Question: I am reading a book and going through the examples, unfortunately i keep getting an error if i leave a field empty when i submit the form. I checked the errata and there was nothing, i tried posting on the books forums but I didn't get any responses.
I believe that maybe i have to declare the variables first but that would take away from the variables being automatically generated.
Any help would be greatly appreciated, i am a rookie trying to learn php.
per request, here is the $required and $expected. Thanks!
'''
$expected = array('name', 'email', 'comments');
$required = array('name', 'email', 'comments');
<?php
foreach ($_POST as $key => $value){
//assign to temporary variable and strip whitespace if not an array
$temp = is_array($value) ? $value : trim($value);
//if empty and required, add to $missing array
if (empty($temp) && in_array($key, $required)){
$missing[] = $key;
} elseif(in_array($key, $expected)){
//otherwise, assign to a variable of the same name as $key
${$key} = $temp;
}
}
<?php
include('./includes/title.inc.php');
$errors = array();
$missing = array();
//Check to see if the form has been submitted
if (isset($_POST['send'])){
//email processing script
$to = 'drewdin1@hotmail.com'; //use your email address
$subject = 'Feedback from Japan Journey';
//list expecting fields
$expected = array('name', 'email', 'comments');
//set required fields
$required = array('name', 'email', 'comments');
include('./includes/processmail.inc.php');
}
?>
<!DOCTYPE HTML>
<html>
<head>
<meta charset=utf-8">
<title>Japan Journey<?php if (isset($title)){echo "&#8212;{$title}";} ?></title>
<link href="styles/journey.css" rel="stylesheet" type="text/css" media="screen">
</head>
<body>
<div id="header">
<h1>Japan Journey</h1>
</div>
<div id="wrapper">
<?php include('./includes/menu.inc.php'); ?>
<div id="maincontent">
<h2>Contact Us</h2>
<?php if ($missing || $errors){ ?>
<p class="warning">Please fix the item(s) indicated.</p>
<?php } ?>
<p>Ut enim ad minim veniam, quis nostrud exercitation consectetur adipisicing elit. Velit esse cillum dolore ullamco laboris nisi in reprehenderit in voluptate. Mollit anim id est laborum. Sunt in culpa duis aute irure dolor excepteur sint occaecat.</p>
<form id="feedback" method="POST" action="">
<p>
<label for="name">Name:
<?php if ($missing && in_array('name', $missing)){ ?>
<span class="warning">Please enter your name</span>
<?php } ?>
</label>
<input name="name" id="name" type="text" class="formbox"<?php
if ($missing || $errors){
echo ' value="' . htmlentities($name, ENT_COMPAT, 'UTF-8') . '" ';
} ?> />
</p>
<p>
<label for="email">Email:
<?php if ($missing && in_array('email', $missing)){ ?>
<span class="warning">Please enter your email address</span>
<?php } ?>
</label>
<input name="email" id="email" type="text" class="formbox"<?php
if ($missing || $errors){
echo ' value="' . htmlentities($email, ENT_COMPAT, 'UTF-8') . '" ';
} ?> />
</p>
<p>
<label for="comments">Comments:
<?php if ($missing && in_array('comments', $missing)){ ?>
<span class="warning">Please enter your comments</span>
<?php } ?>
</label>
<textarea name="comments" id="comments" cols="60" rows="8"><?php
if ($missing || $errors){
echo htmlentities($comments, ENT_COMPAT, 'UTF-8');
} ?></textarea>
</p>
<p>
<input name="send" id="send" type="submit" value="Send message">
</p>
</form>
<pre>
<?php if ($_POST && $missing) {print_r($_POST);} ?>
</pre>
</div>
<?php include('./includes/footer.inc.php'); ?>
</div>
</body>
</html>
'''

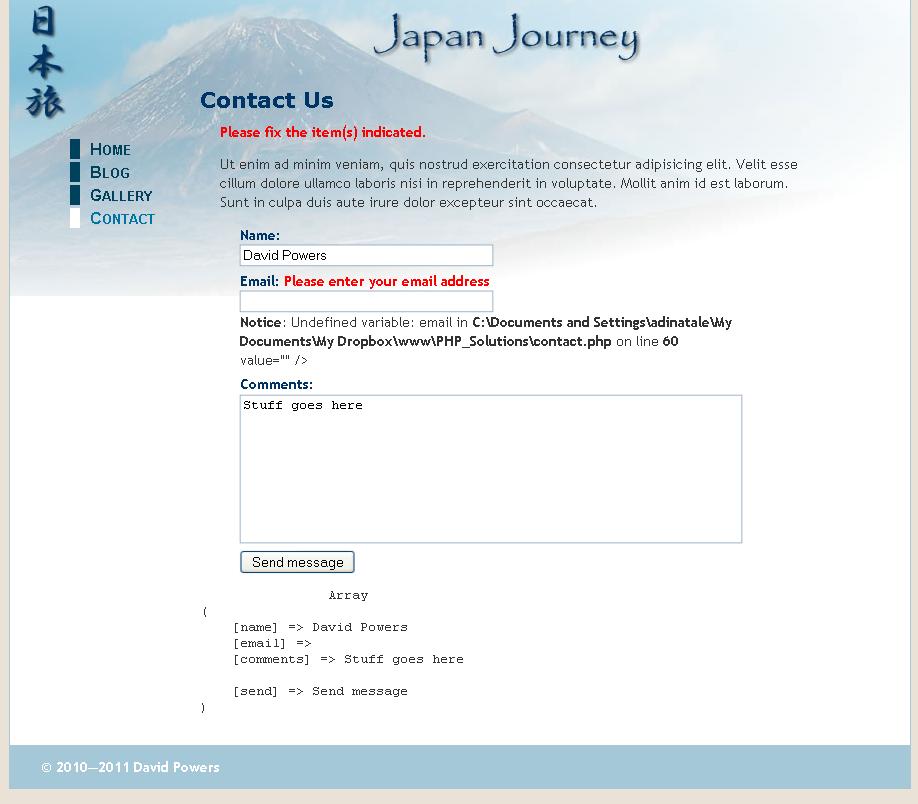
Answer: Quite simple, the email is entry is empty in your Request, so the variable $email never gets created as you only perform the assignment if $_REQUEST[$key] is not empty.
Besides, i would strongly suggest not to create variables based on an untrusted $_REQUEST, as this could open up serious security holes. A simple example: call your form url and append something like ?subject=damn